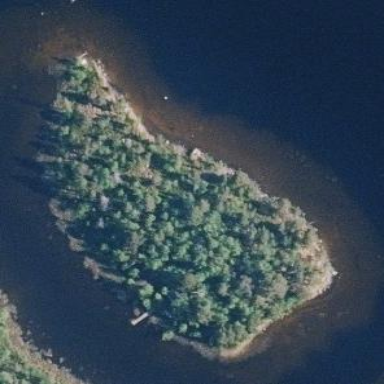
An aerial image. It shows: Islet.